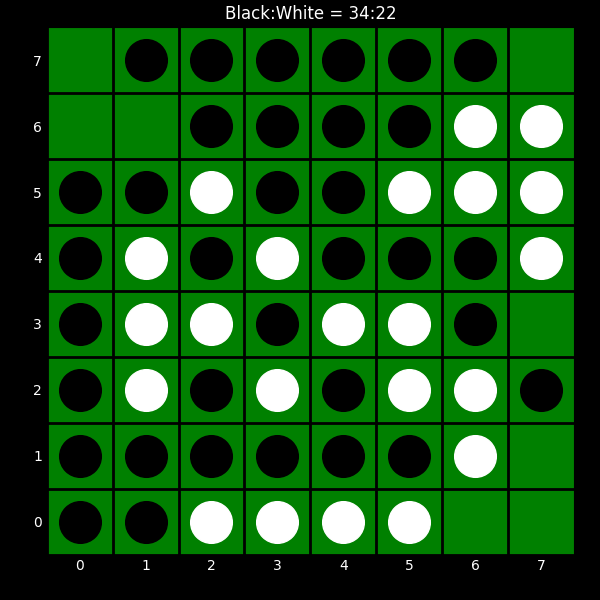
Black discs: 34
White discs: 22